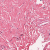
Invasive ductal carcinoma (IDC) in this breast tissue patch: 0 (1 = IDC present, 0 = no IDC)